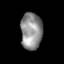
Tissue: skin
Cell type: Others
Senescence score: 0.6883
Nuclear area (px): 779
Mean DAPI intensity: 141.955